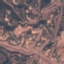
Label: HerbaceousVegetation